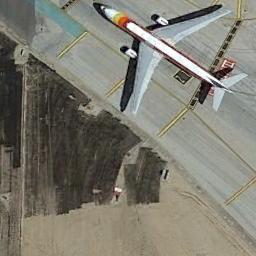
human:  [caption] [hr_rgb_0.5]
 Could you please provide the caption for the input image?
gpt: An airplane parked beside a triangular lawn .

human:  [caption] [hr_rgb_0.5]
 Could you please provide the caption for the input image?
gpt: An airplane  with a red pattern were parked in the marked space .

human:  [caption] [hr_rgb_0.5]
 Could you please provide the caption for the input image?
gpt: A plane with the red mark parked on the open area with some yellow marks .

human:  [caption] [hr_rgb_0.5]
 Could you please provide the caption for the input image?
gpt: An airplane is parked on the runway by the grass .

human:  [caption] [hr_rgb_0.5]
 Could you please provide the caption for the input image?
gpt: One plane in the marked parking lot .